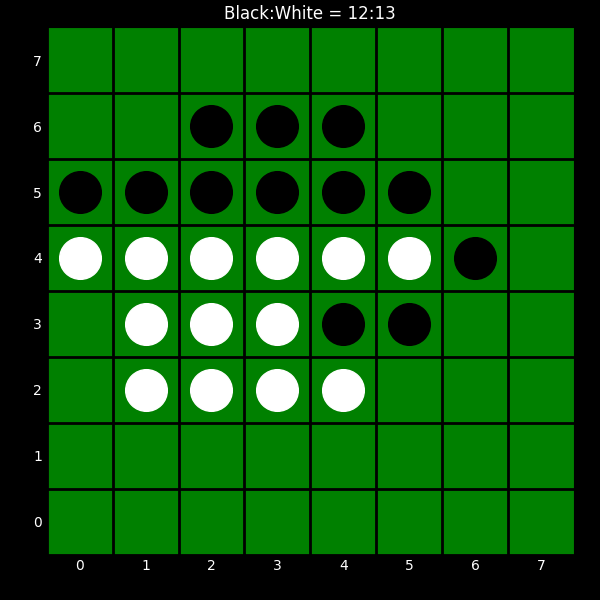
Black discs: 12
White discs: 13